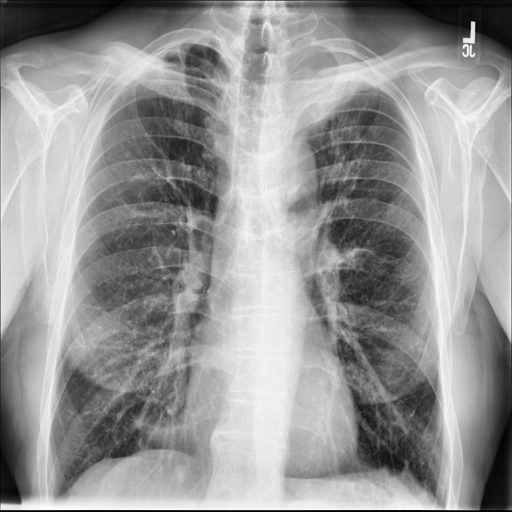
Finding: NORMAL